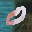
Label: 0